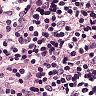
Metastatic tissue present: no